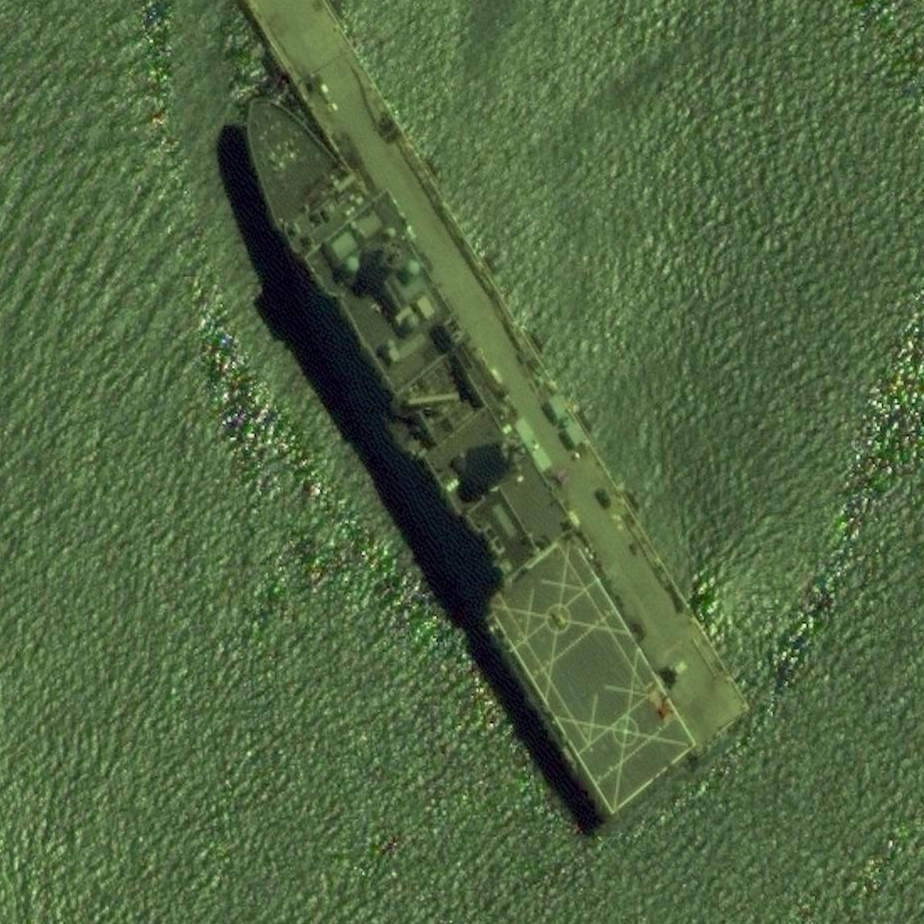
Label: combat